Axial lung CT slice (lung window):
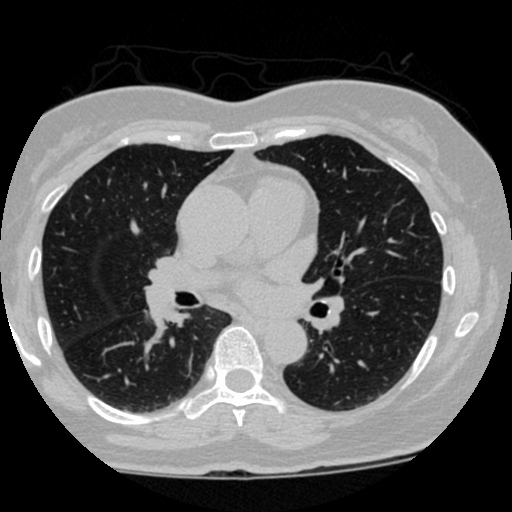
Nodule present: no